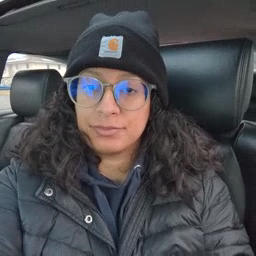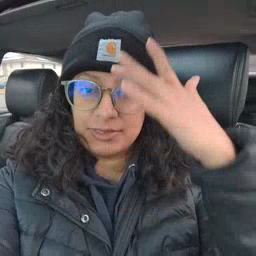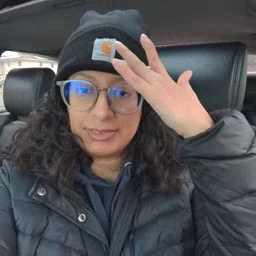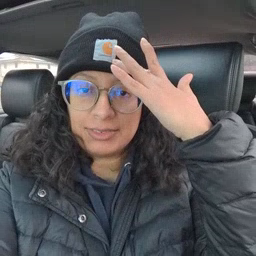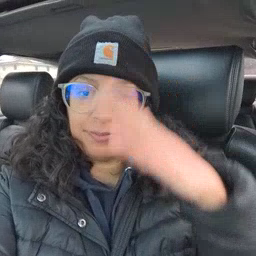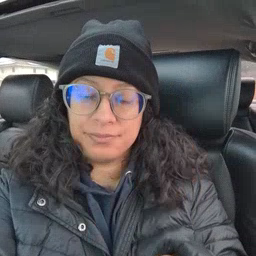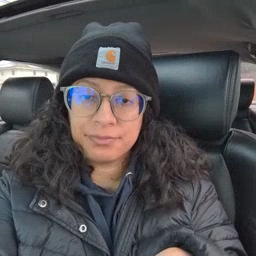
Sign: sick